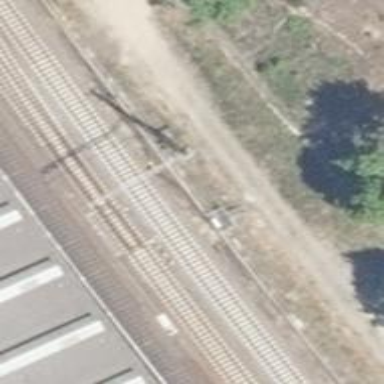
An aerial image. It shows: Railway track with contact lines for electrification.